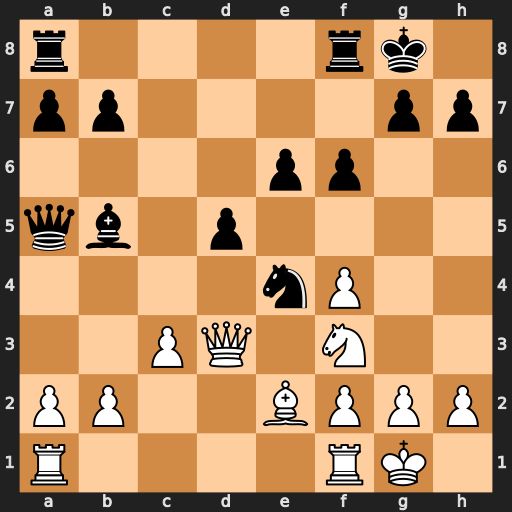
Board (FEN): r4rk1/pp4pp/4pp2/qb1p4/4nP2/2PQ1N2/PP2BPPP/R4RK1
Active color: w
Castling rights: -
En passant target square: -
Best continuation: Qxb5 Qxb5 Bxb5